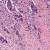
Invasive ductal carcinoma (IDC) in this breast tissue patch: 1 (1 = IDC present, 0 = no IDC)